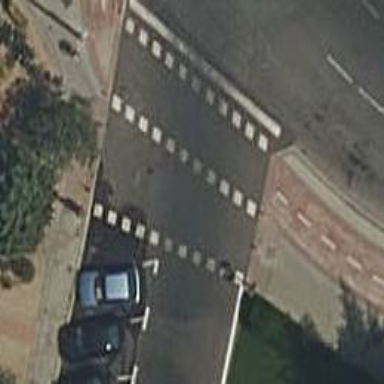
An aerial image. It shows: Asphalt footway with crossing equipped with traffic signals.